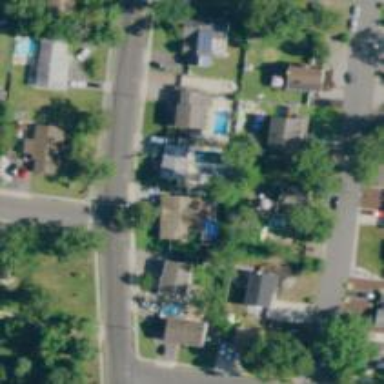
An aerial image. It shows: Neighborhood.